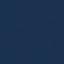
Label: SeaLake